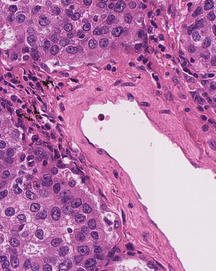
Tumor epithelial tissue: yes
Tumor-associated stroma tissue: yes
Normal tissue: no